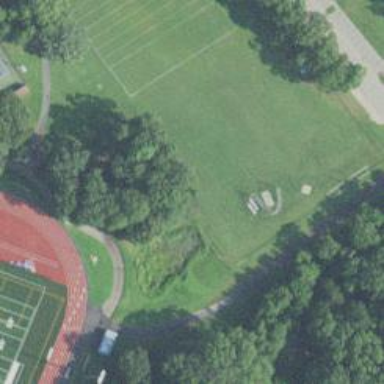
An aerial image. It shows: Grassy athletics pitch for leisure land.